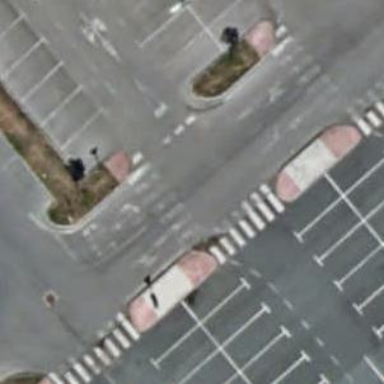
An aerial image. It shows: Zebra crossing on the road.